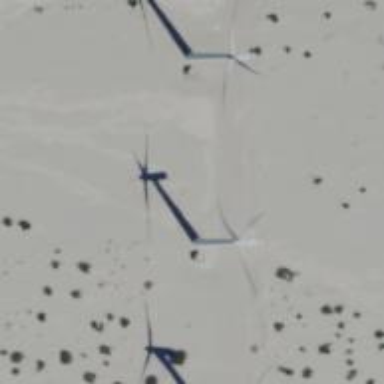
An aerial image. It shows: Wind generator with horizontal axis. The generator is wind turbine.